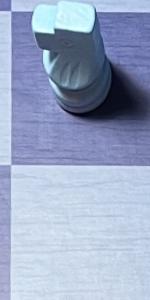
Label: Empty